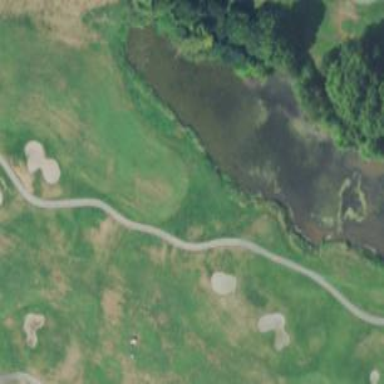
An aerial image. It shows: Water hazard on golf course. The hazard is natural water feature.